Question: i need to know how to read a value from INF file [.inf], during the setup. I want the installer to check the version of the program that i am going to update, This program version is not stored in the registry or any other file, is only in the .inf file. Then is a must to get the version from it.
I got your answers, @Tlama and i cannot use a DLL to get version of the software.
This program only save the current version in the INF file.
What i want to do, is to make the installer to check the current version of the software that i am working with, and display that version in a label text.
The inf information is this:
'''
NetVersion=1.1.1.1
PatchVersion=2.0.1
ProductName=SoftwareX
'''
I just need the PatchVersion to display after where it says version: #### :

this is the code i am trying to fix:
'''
function GetInfsam: String;
var
sVersion : String;
Begin
sVersion := '';
GetIniString('', 'PatchVersion', 'sVersion', '{app}\Sam.inf');
Result := sVersion;
end;
Procedure InitializeWizard7();
var
L2Ver1 : Tlabel;
L2Ver2 : Tlabel;
Begin
L2Ver1:= TLabel.Create(WizardForm);
L2Ver1.Transparent:= True;
L2Ver1.AutoSize:= False;
L2Ver1.WordWrap:= True;
L2Ver1.Font.name:= 'Agency FB';
L2Ver1.Font.Size:= 12;
L2Ver1.Font.Color:= clwhite;
L2Ver1.Caption:= 'Version:';
L2Ver1.Parent:= WizardForm.SelectdirPage;
L2Ver1.Left := 5;
L2Ver1.top := 260;
L2Ver1.Width := 150;
L2Ver1.Height := 40;
L2Ver2:= TLabel.Create(WizardForm);
L2Ver2.Transparent:= True;
L2Ver2.AutoSize:= False;
L2Ver2.WordWrap:= True;
L2Ver2.Font.name:= 'Agency FB';
L2Ver2.Font.Size:= 12;
L2Ver2.Font.Color:= clwhite;
L2Ver2.Caption:= GetInfsam;
L2Ver2.Parent:= WizardForm.SelectdirPage;
L2Ver2.Left := L2Ver1.Width + L2Ver1.Left + 8;
L2Ver2.top := 260;
L2Ver2.Width := 100;
L2Ver2.Height := 40;
End;
'''
Please, i need help to fix my code.
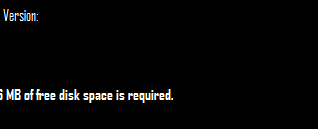
Answer: ## How to read INF file ?
INF files are just sort of INI files with the <URL>. So to work with INF files you need to treat them as ordinary INI files. Assuming you have a INF file like this:
'''
[Add.Code]
File.dll=File.dll
[File.dll]
File=http://www.code.com/file.dll
FileVersion=1,0,0,143
'''
You can read the <URL> this way:
'''
procedure InitializeWizard;
var
Version: string;
begin
Version := GetIniString('File.dll', 'FileVersion', '', 'c:\File.inf');
if Version <> '' then
MsgBox('File version: ' + Version, mbInformation, MB_OK);
end;
'''
## Update:
According to your update, if the content of your INF file looks like this:
'''
NetVersion=1.1.1.1
PatchVersion=2.0.1
ProductName=SoftwareX
'''
then it's not a well formed INF file, but a name value pair text file saved with INF extension. Real INF files must have a valid '[]' section for each key value set, but this section is missing in your file.
You must not call the <URL> function it means to return all section names for a given file, not value of a specified key. So for instance the following call is invalid, because the first parameter 'Section' cannot be empty:
'''
GetIniString('', 'KeyName', 'Default', 'c:\File.xxx');
'''
You'll just need to work with that file as with a text file. For a key value text file handling would be ideal to use the 'TStringList' class, or at least in Delphi. In InnoSetup unfortunately the 'TStringList' class doesn't have published properties needed for a key value content manipulation, so you'll need to make your own key value text file parsing function. Here's the one for getting value for a given key. As the key value delimiter is supposed to be the '=' sign. This function returns a key value when succeed to find a 'AKeyName' key in a given 'AFileName' file or default 'ADefault' value when fails:
'''
function GetKeyValue(const AKeyName, AFileName, ADefault: string): string;
var
I: Integer;
KeyPos: Integer;
KeyFull: string;
FileLines: TArrayOfString;
begin
Result := ADefault;
if LoadStringsFromFile(AFileName, FileLines) then
begin
KeyFull := AKeyName + '=';
for I := 0 to GetArrayLength(FileLines) - 1 do
begin
FileLines[I] := TrimLeft(FileLines[I]);
KeyPos := Pos(KeyFull, FileLines[I]);
if KeyPos > 0 then
begin
Result := Copy(FileLines[I], KeyPos + Length(AKeyName) + 1, MaxInt);
Break;
end;
end;
end;
end;
'''
To read a value of the 'PatchVersion' key from the 'Sam.inf' file expected in the currently selected install path you can use something like this. This script will update the label value whenever your user change the text in the directory edit box and when the directory selection page is going to be displayed:
'''
var
// target version label must be declared globally
L2Ver2: TLabel;
procedure DirEditChange(Sender: TObject);
var
FilePath: string;
begin
// assign the expected INF file path
FilePath := AddBackslash(WizardForm.DirEdit.Text) + 'Sam.inf';
// read the PatchVersion key value, return N/A if not found
L2Ver2.Caption := GetKeyValue('PatchVersion', FilePath, 'N/A');
end;
procedure InitializeWizard;
begin
// create the target label as before
L2Ver2 := TLabel.Create(WizardForm);
...
// bind the DirEditChange method to the directory edit's OnChange event
WizardForm.DirEdit.OnChange := @DirEditChange;
end;
procedure CurPageChanged(CurPageID: Integer);
begin
// if the page has been turned to the select directory page, update the
// label caption by firing the assigned OnChange event method manually
if (CurPageID = wpSelectDir) then
DirEditChange(nil);
end;
'''